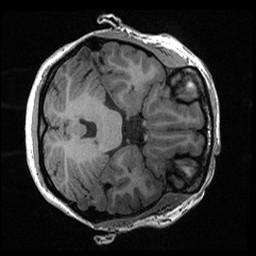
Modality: T1w
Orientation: axial
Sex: female
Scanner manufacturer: ge
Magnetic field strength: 3 T
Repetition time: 0.0064 s
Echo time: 0.00281 s